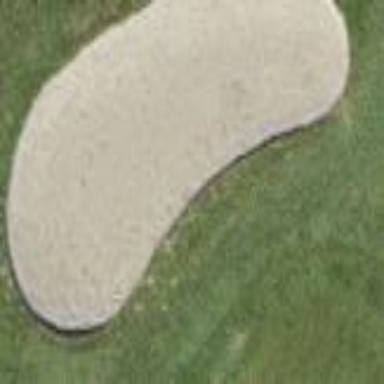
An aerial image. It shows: Sand bunker on golf course.